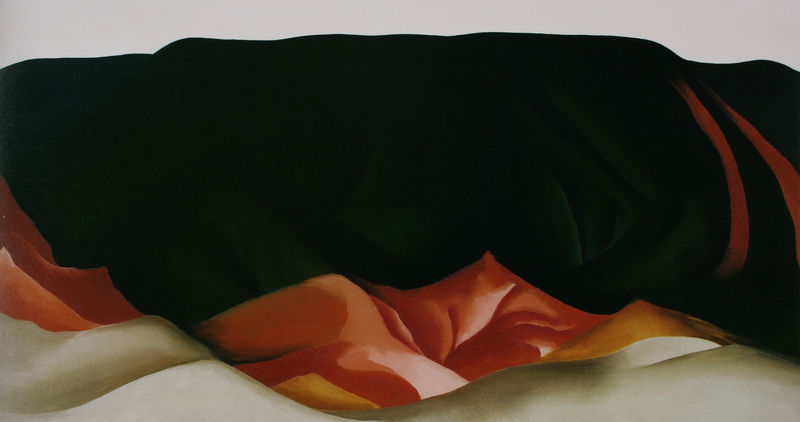
Titel: Dunkles Hochland und rosa Himmel
Künstler: Georgia O'Keeffe
Standort: Fort Worth (Texas)
Institution: Amon Carter Museum
Schlagwörter: berg, dunkel, schatten, weiß, gelb, grün, landschaft, grau, hell, hintergrund, licht, orange, schwarz, vordergrund, rose, rot, tuch, malerei, falten, samt, spitze, ebene, hügel, wiesen, dunkelheit, stoff, tücher, decke, spitzen, kontrast, rosa, tal, wellen, sofa, moderne, abstrakt, berge, farben, flächen, gebirge, modern, risse, dunkelgrün, formen, aufgewühlt, kissen, draperie, streifen, bett, couch, stofflichkeit, o keiffe, surreal, oben, unten, helligkeit, linie, form, wärme, hell-dunkel-kontrast, weich, format, kerben, beg, buckel, decken, klüfte, keeffe, o'eeffe, o´keeffe, vulva, dunkelhei, kontrst, unebenheiten, zugedeckt